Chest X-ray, AP view. Patient: 35 years old, sex M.
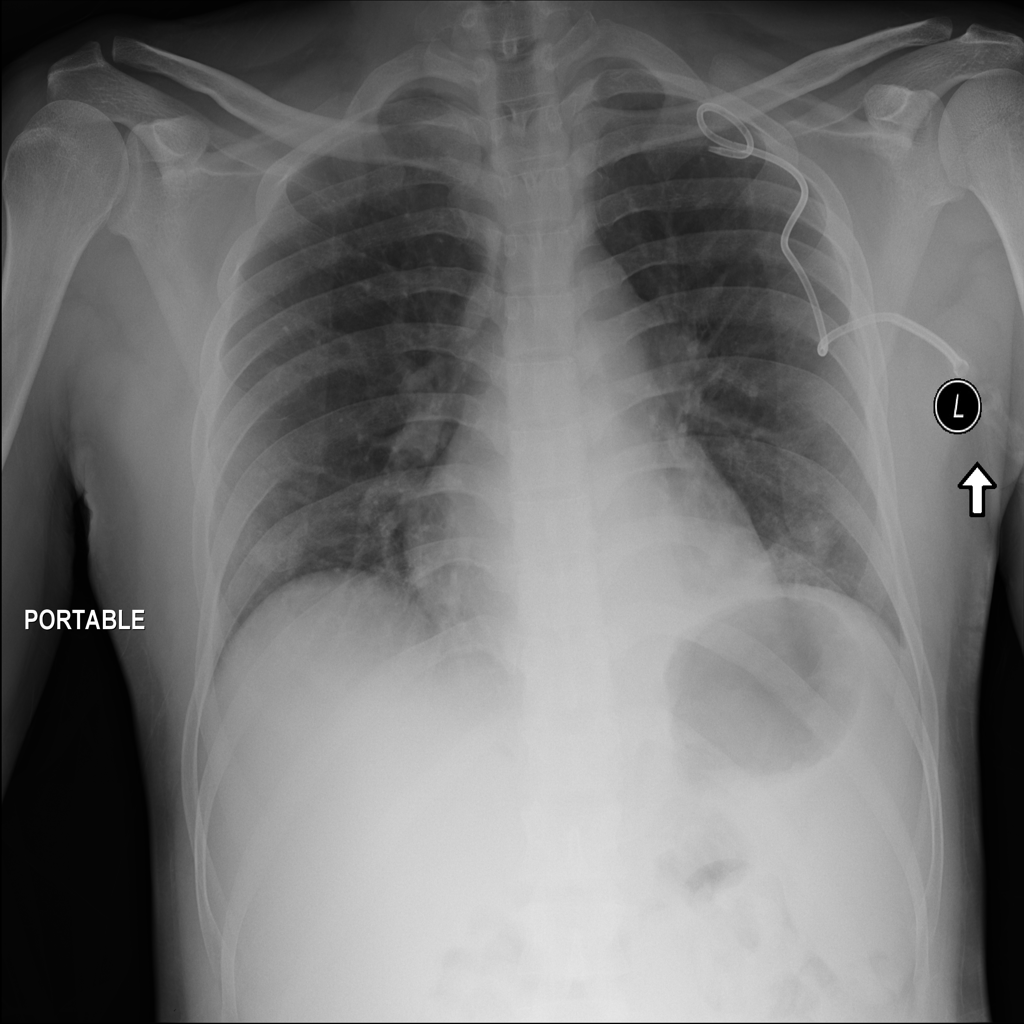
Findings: Pneumothorax